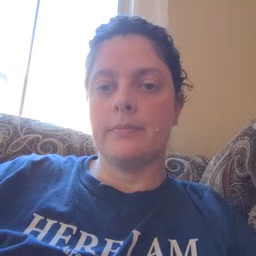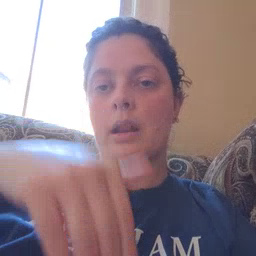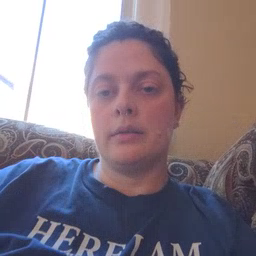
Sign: night